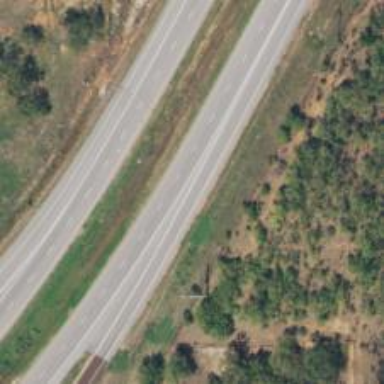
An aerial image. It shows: Trunk link highway.